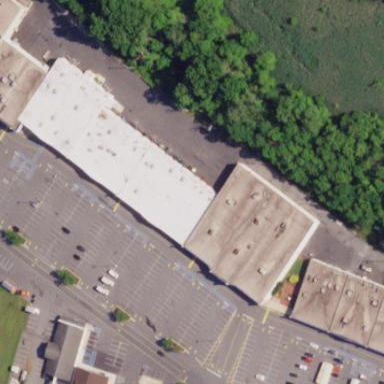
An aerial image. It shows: Department store building.